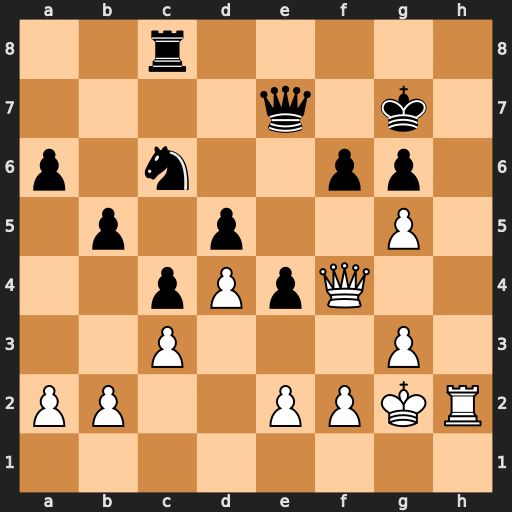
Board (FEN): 2r5/4q1k1/p1n2pp1/1p1p2P1/2pPpQ2/2P3P1/PP2PPKR/8
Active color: w
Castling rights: -
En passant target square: -
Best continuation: gxf6+ Qxf6 Rh7+ Kxh7 Qxf6